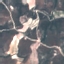
Land use / land cover class: HerbaceousVegetation